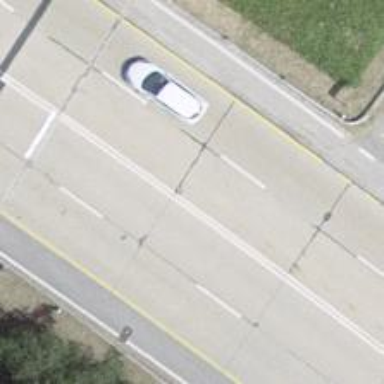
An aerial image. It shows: Primary highway with asphalt surface and designated cycle lane.